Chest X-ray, PA view. Patient: 46 years old, sex M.
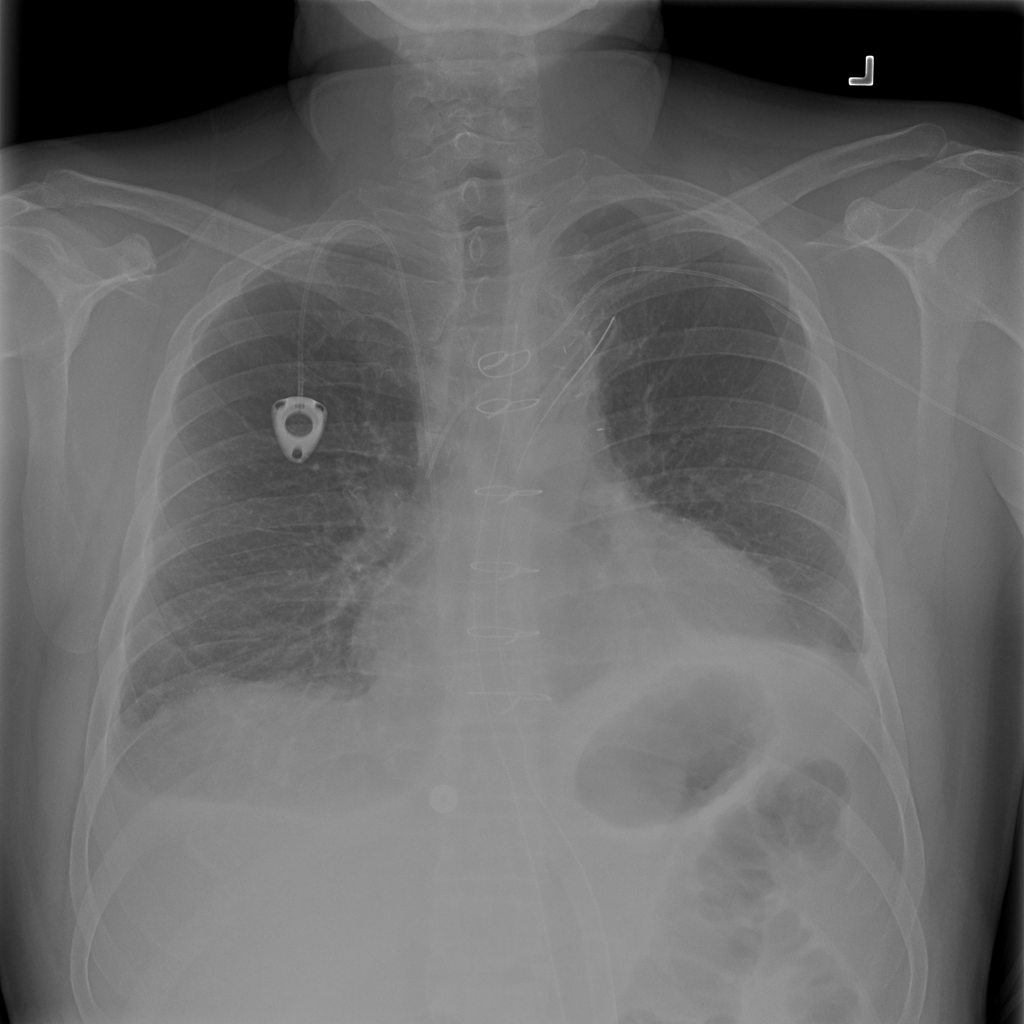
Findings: No Finding